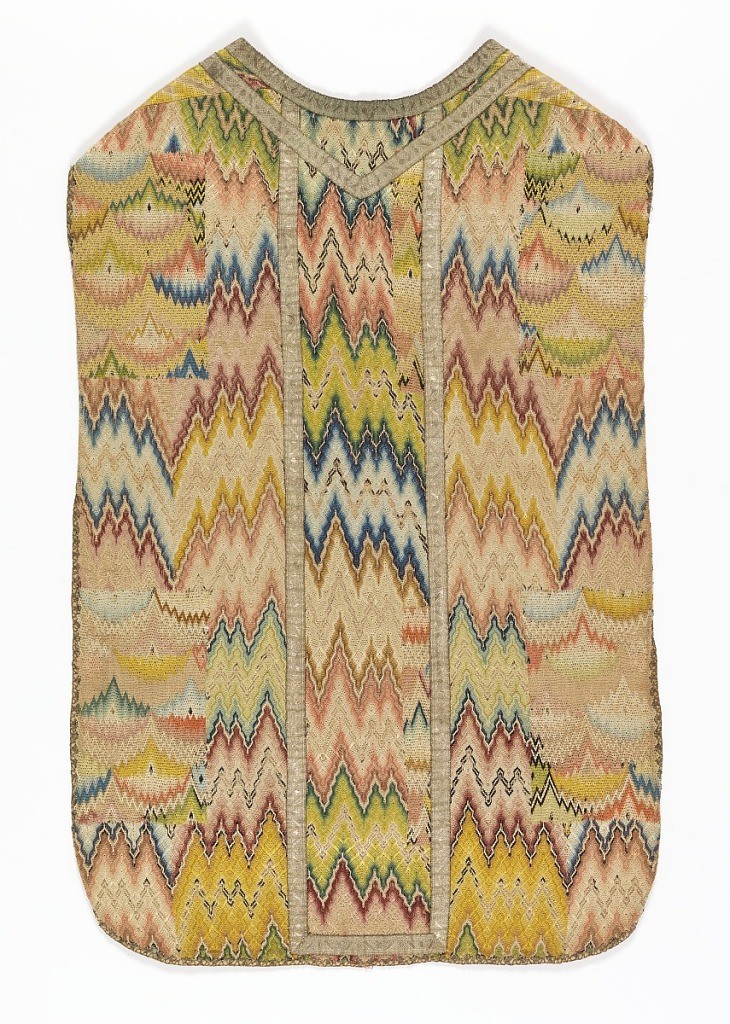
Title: Chasuble
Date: late 17th–early 18th century
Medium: silk, linen, metal Technique: flame (brick, Florentine, bargello) stitch embroidery on loosely woven canvas bound together by silver trimming; lined
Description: Panels of loosely woven linen canvas bound together by silver trimming, and solidly embroidered in bright polychrome silk floss in flame (brick, Florentine, bargello) sittch. Lined with old natural linen.